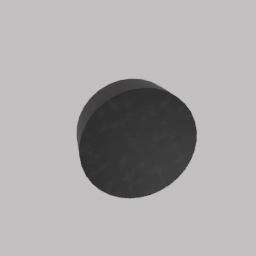
Label: furniture